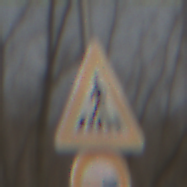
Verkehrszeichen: FussgaengerueberwegRechts
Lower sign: Ueberholverbot
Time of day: MorningAfternoon
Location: Outdoor (Nature)
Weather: PartlyCloudy
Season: Winter
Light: Natural